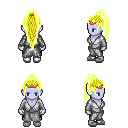
a pixel art fantasy rpg character, female body template, dark elf, purple skin, white robe, gold greaves, gold extra-long topknot hairstyle, bronze tiara, white slippers, four views (front, back, left, right), 2x2 character sprite sheet, small pixel art, hard edges, no anti-aliasing